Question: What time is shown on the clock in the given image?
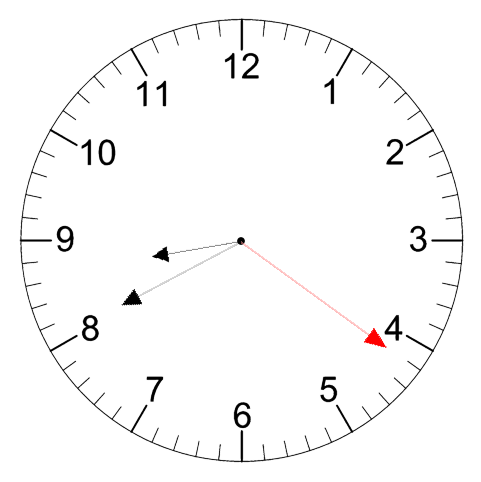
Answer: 08:40:21